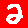
Digit: 2